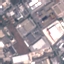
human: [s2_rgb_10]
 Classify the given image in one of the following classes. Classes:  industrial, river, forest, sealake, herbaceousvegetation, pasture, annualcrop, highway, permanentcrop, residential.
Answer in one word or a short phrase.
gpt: Industrial